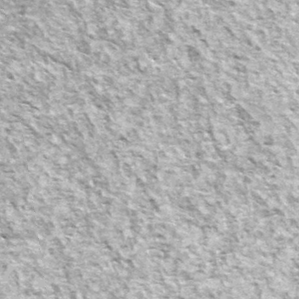
Label: frost